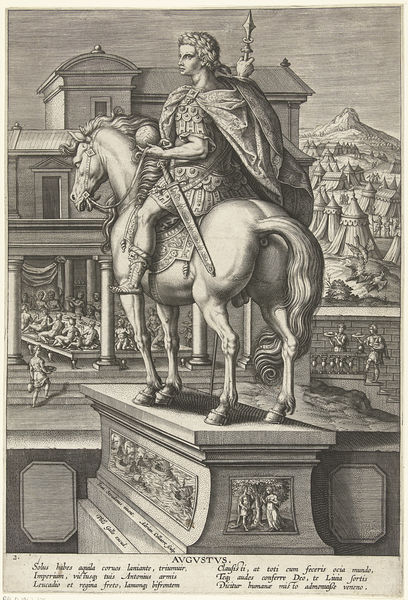
Titel: Keizer Augustus te paard
Künstler: Adriaen Collaert
Standort: Amsterdam
Institution: Rijksmuseum
Schlagwörter: berg, landschaft, stadt, zeichnung, gebäude, haus, diener, sockel, pferd, reiter, statue, graphik, schlacht, kaiser, tafel, antike, denkmal, druck, druckgraphik, stich, schwert, mahl, armee, rom, jesus, ross, zeltlager, abendmahl, kupferstich, monat, bau, römisch, standbild, zelt, zelte, august, reiterstandbild, bauwerk, augustus, cäsar, verona, kalender, d, 1600, monatsbild, goltzius, hollar